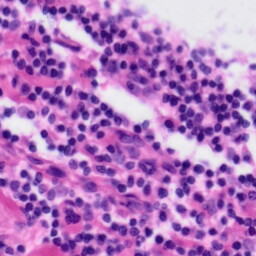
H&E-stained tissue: Tonsil